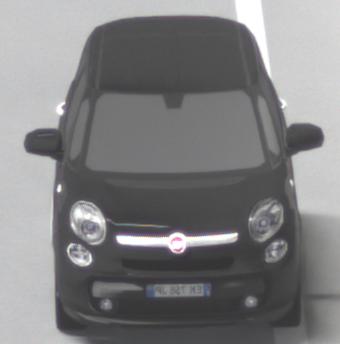
Make: Fiat
Model: 500L 1.4 16V
Detailed model: 500L (199)
Model produced from: 2012/10
Model produced until: 2017/05
Doors: 5
Color: black
Road condition: dry road
Daytime: not specified
Contrast: high contrast